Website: home-depot
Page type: account-selection
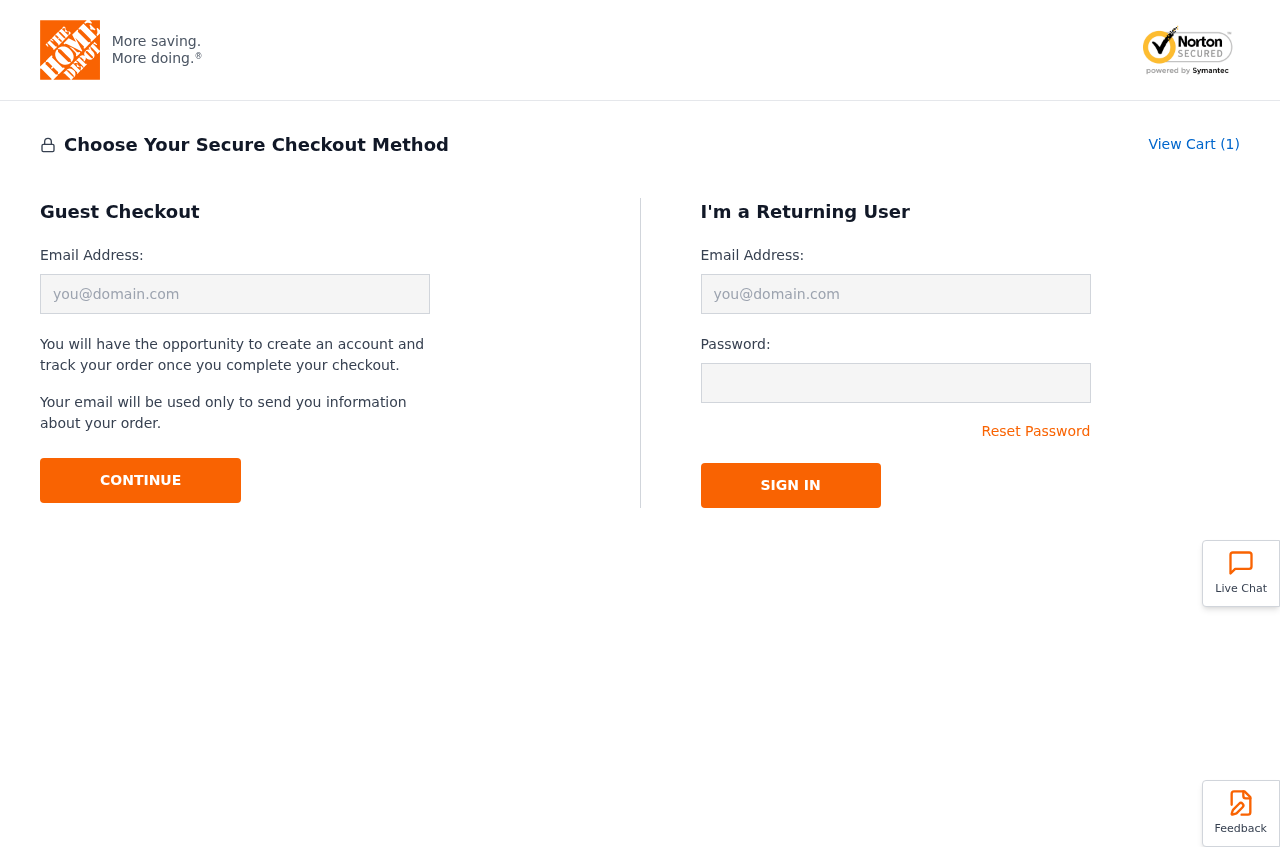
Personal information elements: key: PII_EMAIL
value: brittanybeasley@gmail.com
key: PII_LOGIN_USERNAME
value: brittany.beasley
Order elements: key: ORDER_NUM_ITEMS
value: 1